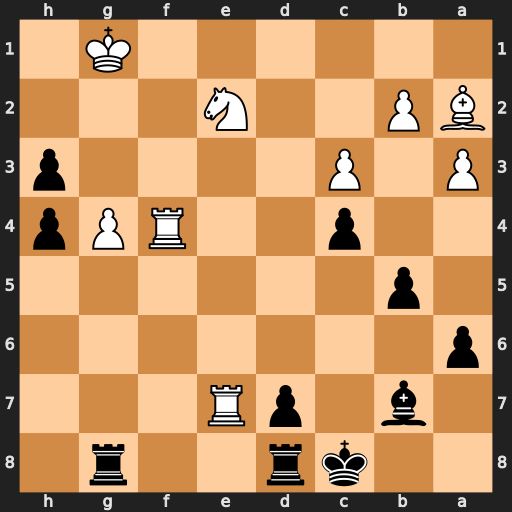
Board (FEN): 2kr2r1/1b1pR3/p7/1p6/2p2RPp/P1P4p/BP2N3/6K1
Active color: b
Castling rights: -
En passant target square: g3
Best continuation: hxg3 Nxg3 Rxg3+